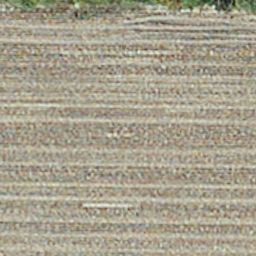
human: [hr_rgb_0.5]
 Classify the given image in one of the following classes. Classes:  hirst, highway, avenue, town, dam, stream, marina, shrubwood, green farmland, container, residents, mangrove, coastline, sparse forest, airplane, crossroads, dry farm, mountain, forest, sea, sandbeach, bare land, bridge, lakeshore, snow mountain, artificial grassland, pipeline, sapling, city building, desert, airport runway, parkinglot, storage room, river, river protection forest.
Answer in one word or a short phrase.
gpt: dry farm